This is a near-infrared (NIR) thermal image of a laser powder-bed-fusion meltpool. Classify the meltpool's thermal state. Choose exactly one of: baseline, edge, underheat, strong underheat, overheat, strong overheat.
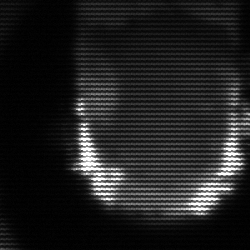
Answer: baseline